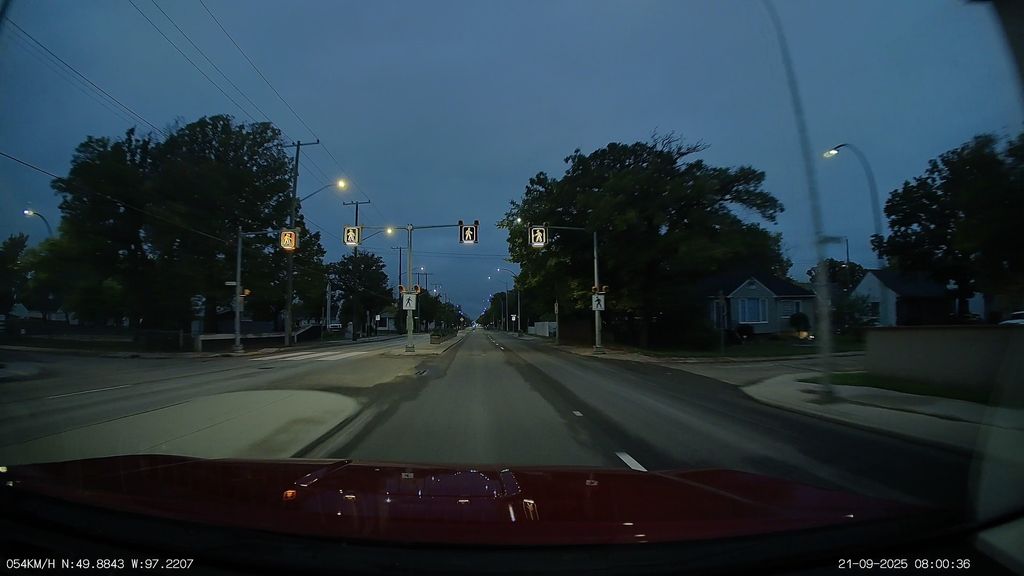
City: winnipeg